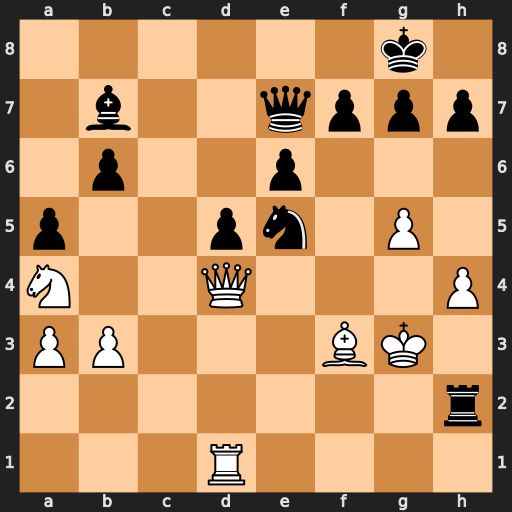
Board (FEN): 6k1/1b2qppp/1p2p3/p2pn1P1/N2Q3P/PP3BK1/7r/3R4
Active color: w
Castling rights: -
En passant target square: -
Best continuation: Qxe5